Aerial crown-view tile of a tropical tree (Barro Colorado Island, Panama), acquired 20250818:
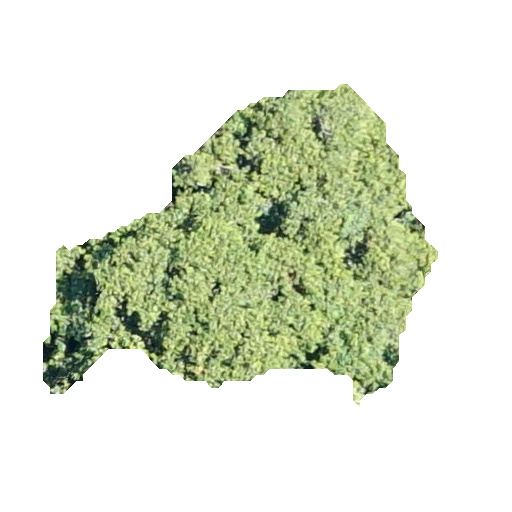
Species: Luehea seemannii
GBIF accepted scientific name: Luehea seemannii
Crown area: 112.559 m²